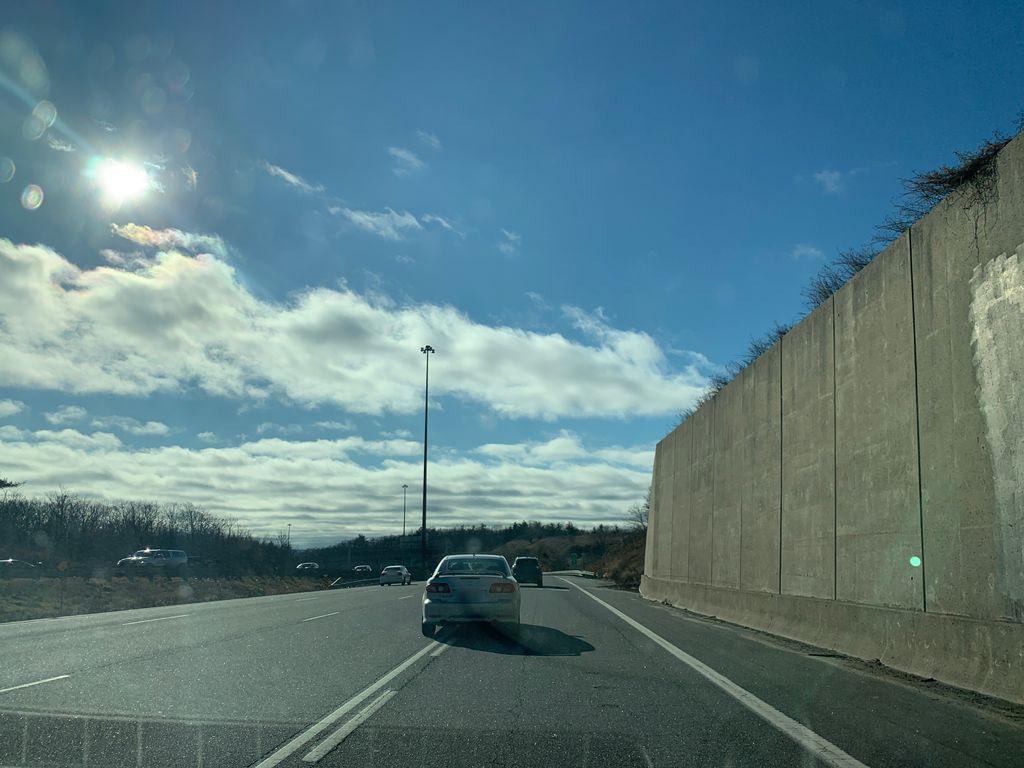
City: hamilton